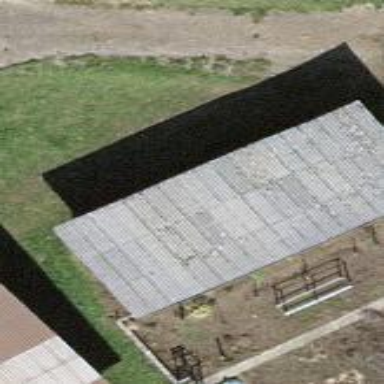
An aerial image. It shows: Shed building.